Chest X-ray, PA view. Patient: 55 years old, sex F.
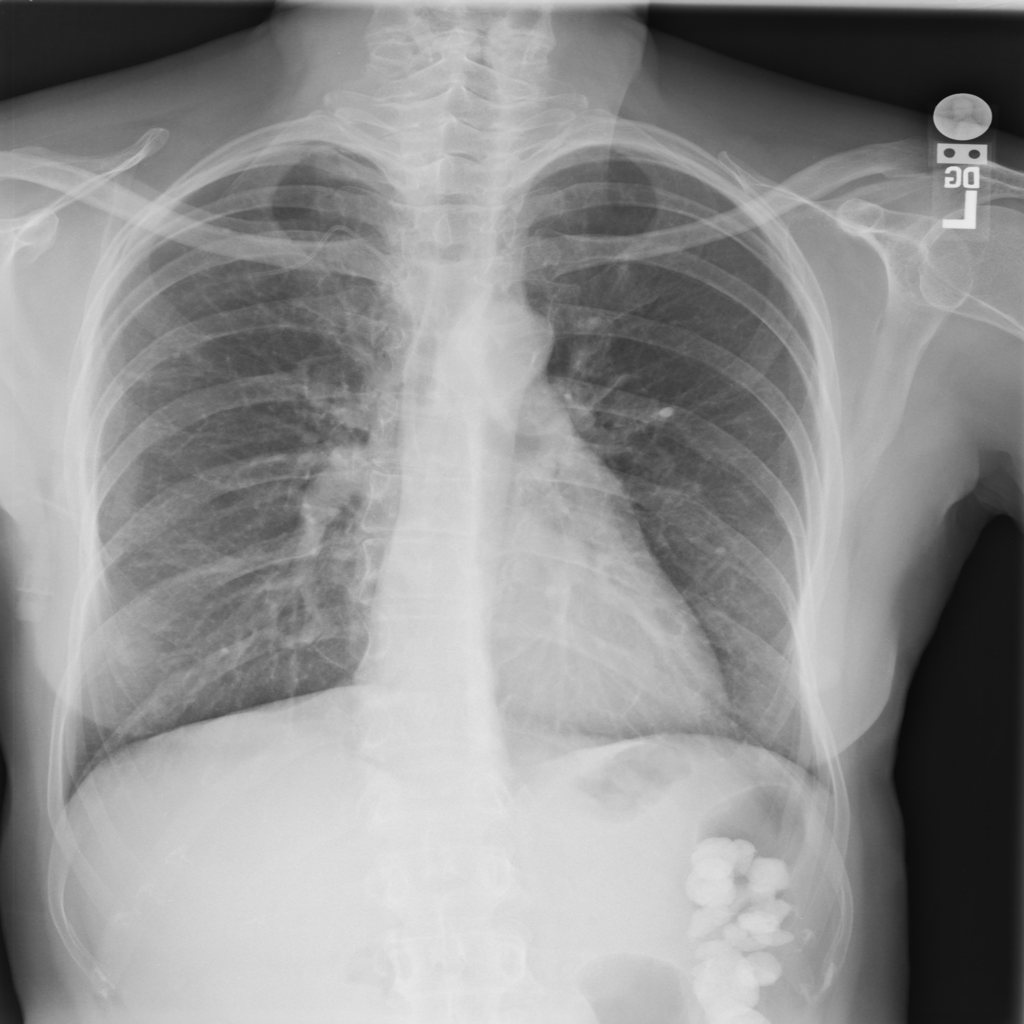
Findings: No Finding